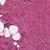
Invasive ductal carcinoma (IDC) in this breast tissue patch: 0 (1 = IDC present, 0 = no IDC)